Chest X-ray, PA view. Patient: 48 years old, sex F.
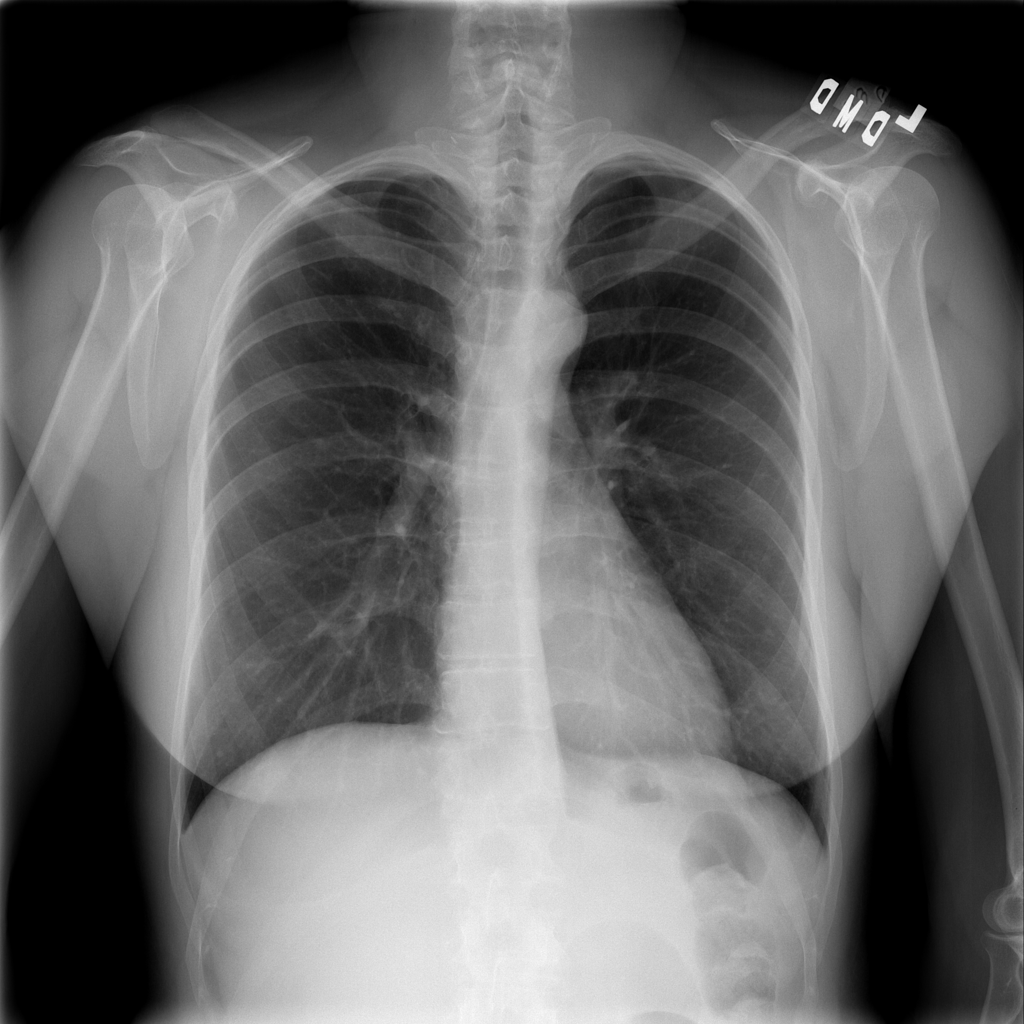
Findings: No Finding